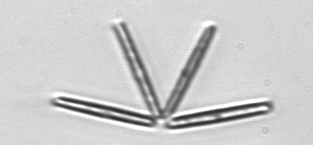
Label: Thalassionema